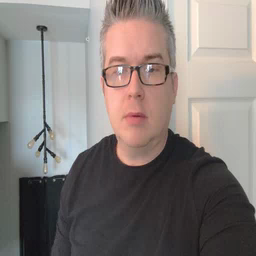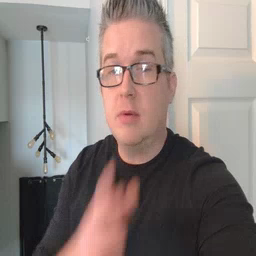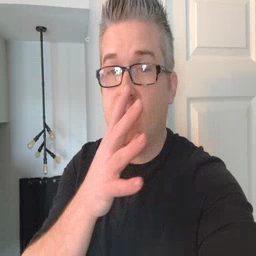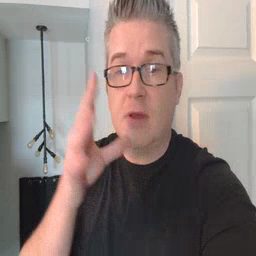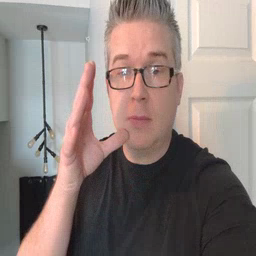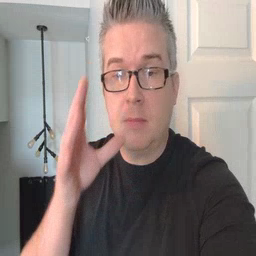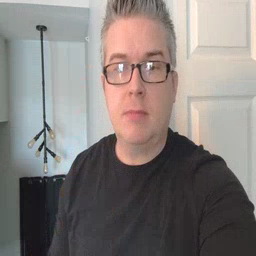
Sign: farm